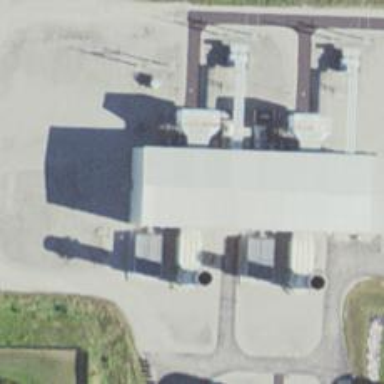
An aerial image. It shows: Gas turbine generator powered by gas.